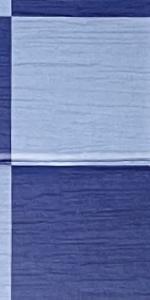
Label: Empty